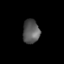
Tissue: lung
Cell type: Epithelial cells
Senescence score: 0.205
Nuclear area (px): 393
Mean DAPI intensity: 88.705